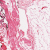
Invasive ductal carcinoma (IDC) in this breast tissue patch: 0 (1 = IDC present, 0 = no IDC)